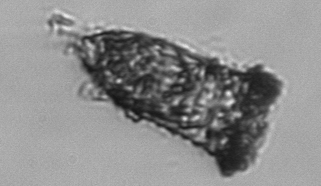
Label: Tintinnopsis